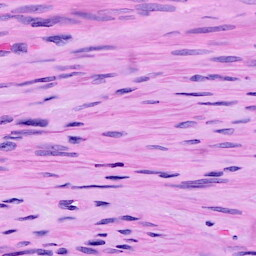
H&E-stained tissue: Ovarian